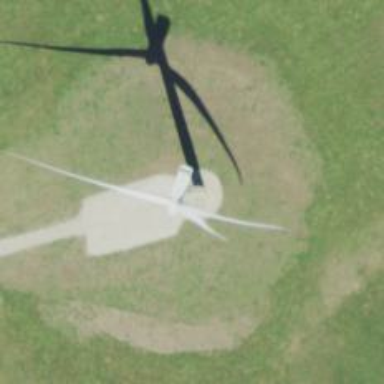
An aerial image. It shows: Wind generator powered by wind turbines.